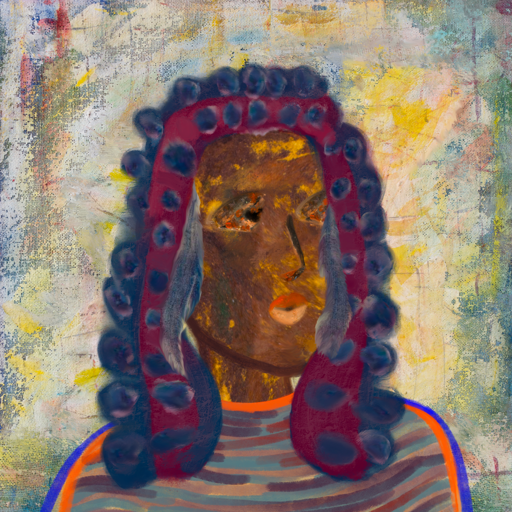
Background: Irani, Head And Neck Side: Comrade, Face Side: Gypsy_Queen, Bust: Experience, Hair Side: Hill_Girl, Head Accessory: Blank, Second Necklace: Blank, Necklace: Blank, Baby: Blank